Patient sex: F
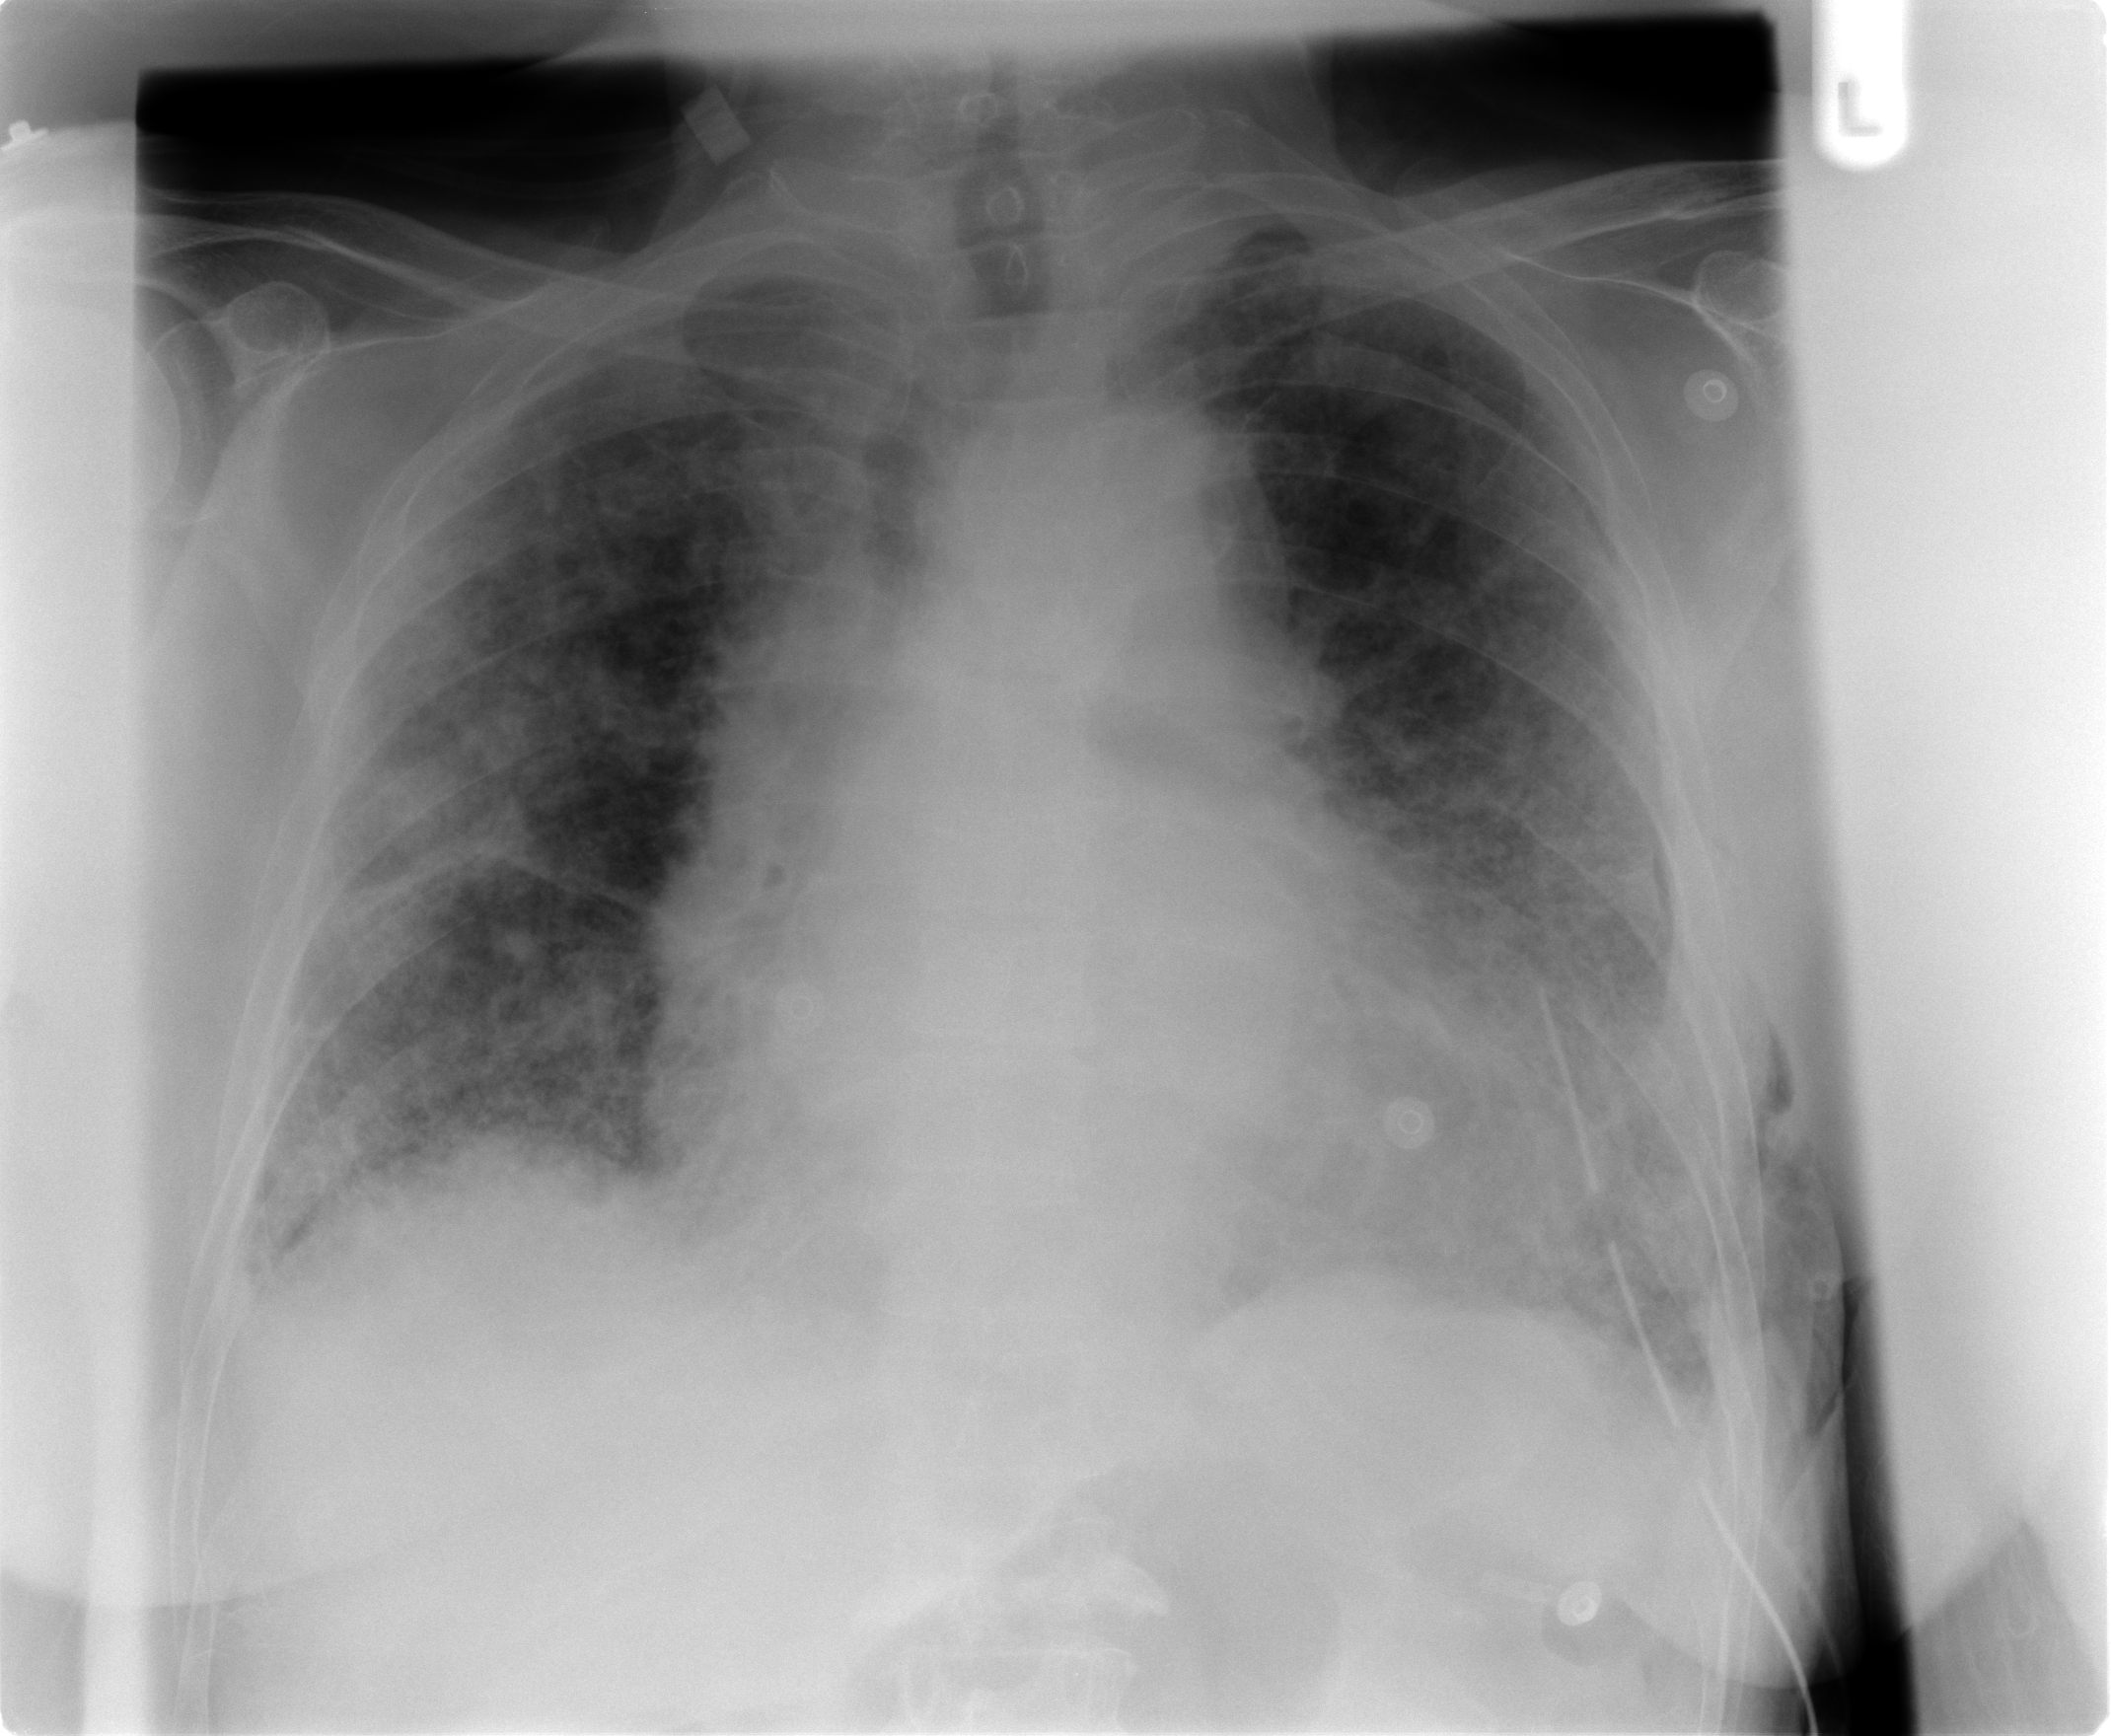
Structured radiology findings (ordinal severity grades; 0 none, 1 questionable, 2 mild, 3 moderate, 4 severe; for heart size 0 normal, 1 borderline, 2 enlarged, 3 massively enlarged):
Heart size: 2
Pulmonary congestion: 2
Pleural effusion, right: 0
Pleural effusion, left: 0
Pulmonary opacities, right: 0
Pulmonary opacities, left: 0
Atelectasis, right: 2
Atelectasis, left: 2